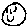
Label: smiley face